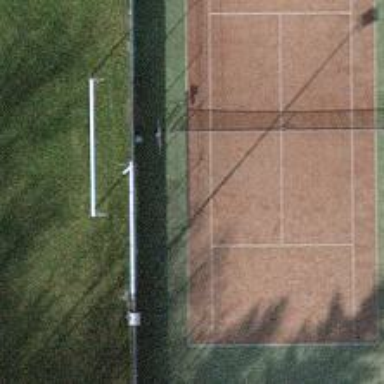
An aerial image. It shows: Tennis court in leisure pitch.